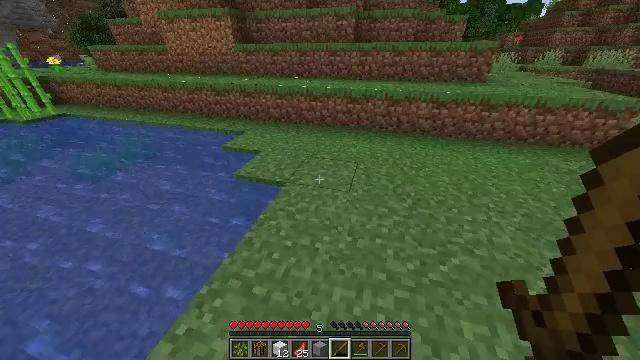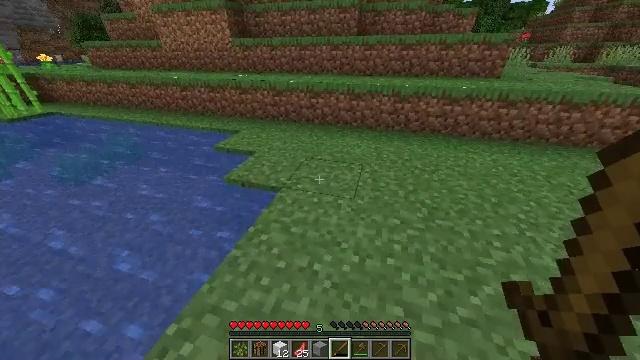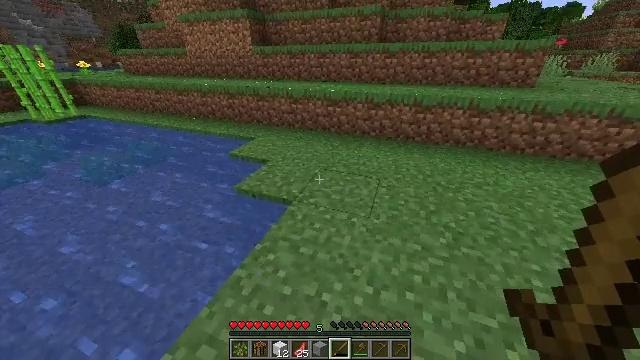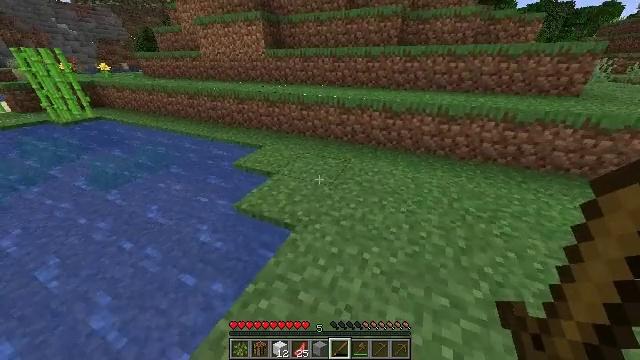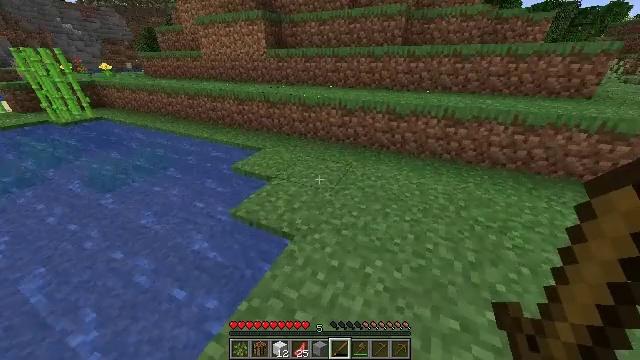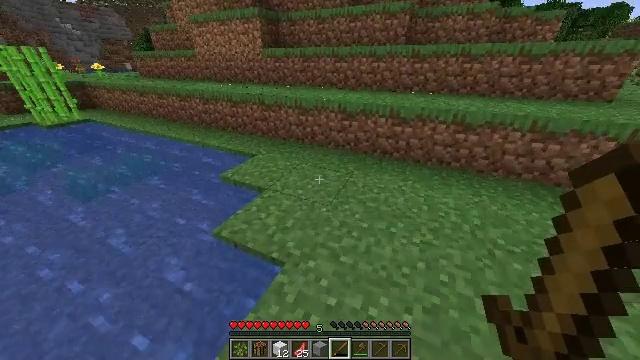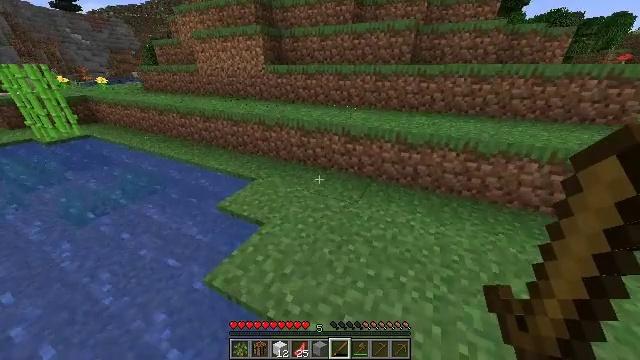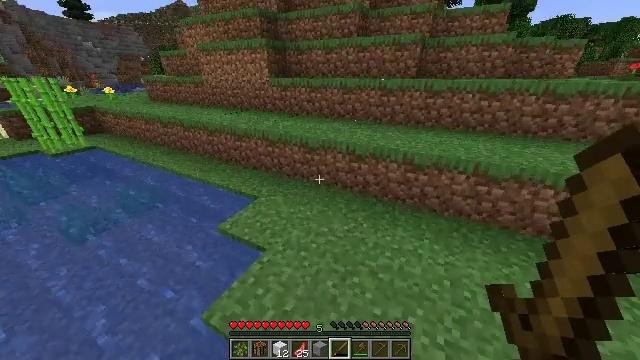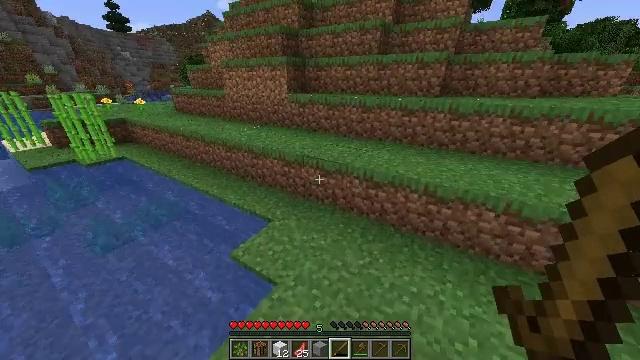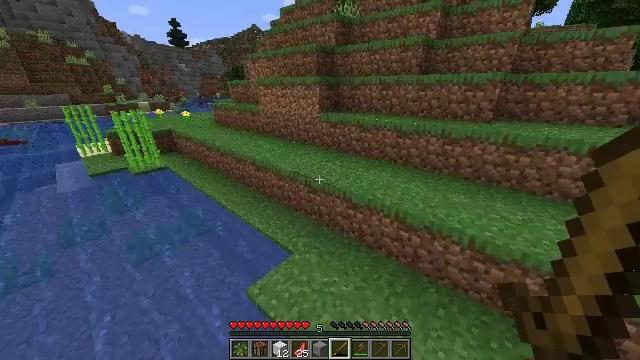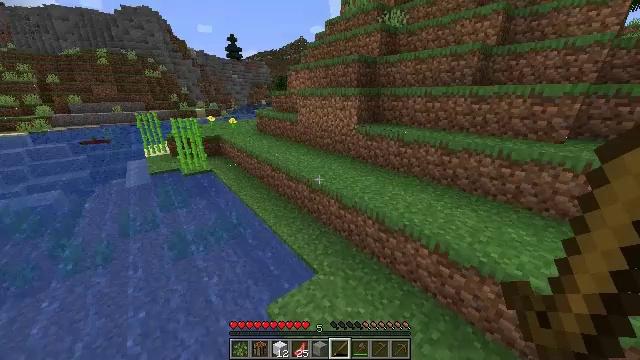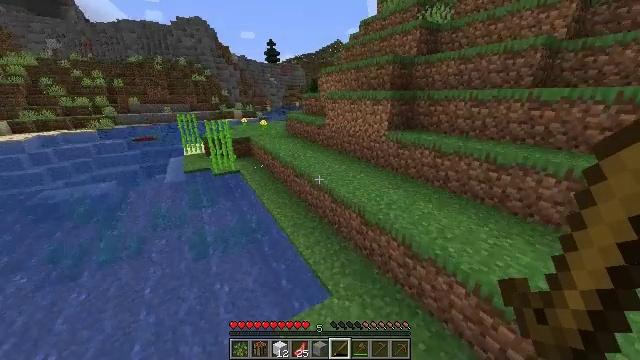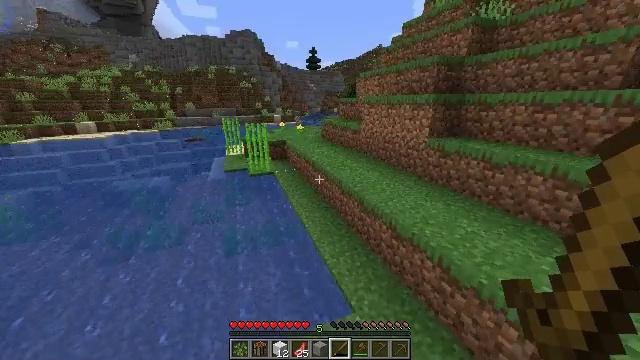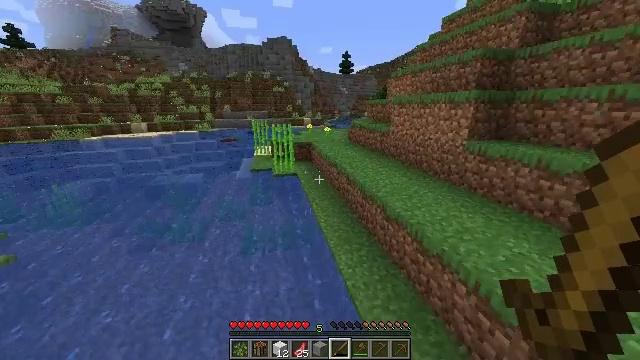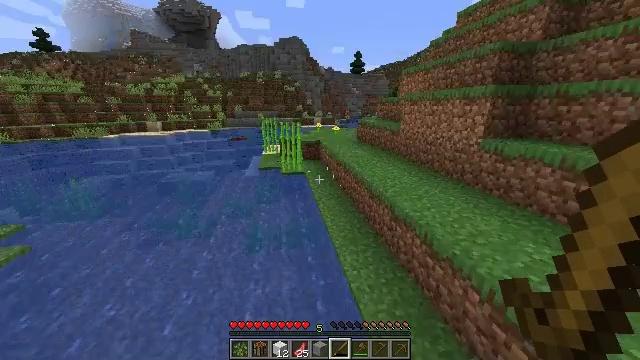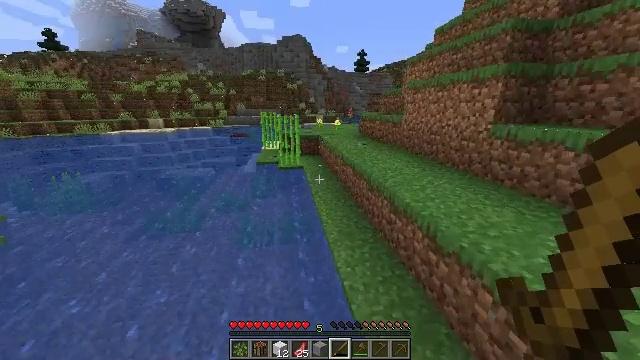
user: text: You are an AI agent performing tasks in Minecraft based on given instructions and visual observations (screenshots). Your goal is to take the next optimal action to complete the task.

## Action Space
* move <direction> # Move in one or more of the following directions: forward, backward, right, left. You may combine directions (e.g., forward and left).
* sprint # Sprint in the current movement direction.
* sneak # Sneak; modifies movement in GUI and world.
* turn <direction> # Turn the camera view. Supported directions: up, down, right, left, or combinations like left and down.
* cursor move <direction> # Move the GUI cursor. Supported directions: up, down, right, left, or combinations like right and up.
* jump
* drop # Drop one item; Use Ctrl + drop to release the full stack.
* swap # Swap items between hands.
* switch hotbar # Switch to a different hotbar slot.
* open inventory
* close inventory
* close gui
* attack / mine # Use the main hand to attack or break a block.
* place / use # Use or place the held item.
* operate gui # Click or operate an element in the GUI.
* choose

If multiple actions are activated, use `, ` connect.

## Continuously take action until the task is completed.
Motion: motion action
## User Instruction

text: Break the sugar cane.
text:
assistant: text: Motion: move forward
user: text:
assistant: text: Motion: move forward, turn left and up
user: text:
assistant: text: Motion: move forward, turn left
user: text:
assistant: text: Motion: move forward
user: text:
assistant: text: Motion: move forward
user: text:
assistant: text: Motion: move forward, turn up, jump
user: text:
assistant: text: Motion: move forward, turn left and up, jump
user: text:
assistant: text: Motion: move forward, turn left and up, jump
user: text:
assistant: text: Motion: move forward, turn left and up, jump
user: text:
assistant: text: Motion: move forward, turn left and up, jump
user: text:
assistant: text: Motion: move forward, turn left, jump
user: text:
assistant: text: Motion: move forward, turn left and up, jump
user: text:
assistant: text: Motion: move forward, turn left and up, jump
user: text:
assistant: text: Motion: move forward, turn left, jump
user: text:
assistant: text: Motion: move forward, turn left, jump
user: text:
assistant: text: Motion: move forward, turn left, jump
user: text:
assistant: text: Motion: move forward, sprint, turn left, jump
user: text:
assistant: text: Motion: move forward, sprint, turn left, jump
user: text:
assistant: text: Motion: move forward, sprint, jump
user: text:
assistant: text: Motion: move forward, sprint, jump
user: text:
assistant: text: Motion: move forward, turn left, jump
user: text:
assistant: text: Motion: move forward, jump
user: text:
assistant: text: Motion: move forward, jump
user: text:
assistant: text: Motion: move forward, turn left, jump
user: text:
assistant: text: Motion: move forward, turn left, jump
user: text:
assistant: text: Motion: move forward
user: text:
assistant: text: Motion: move forward
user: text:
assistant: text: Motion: move forward
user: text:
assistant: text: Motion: move forward
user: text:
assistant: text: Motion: move forward and move right, turn left